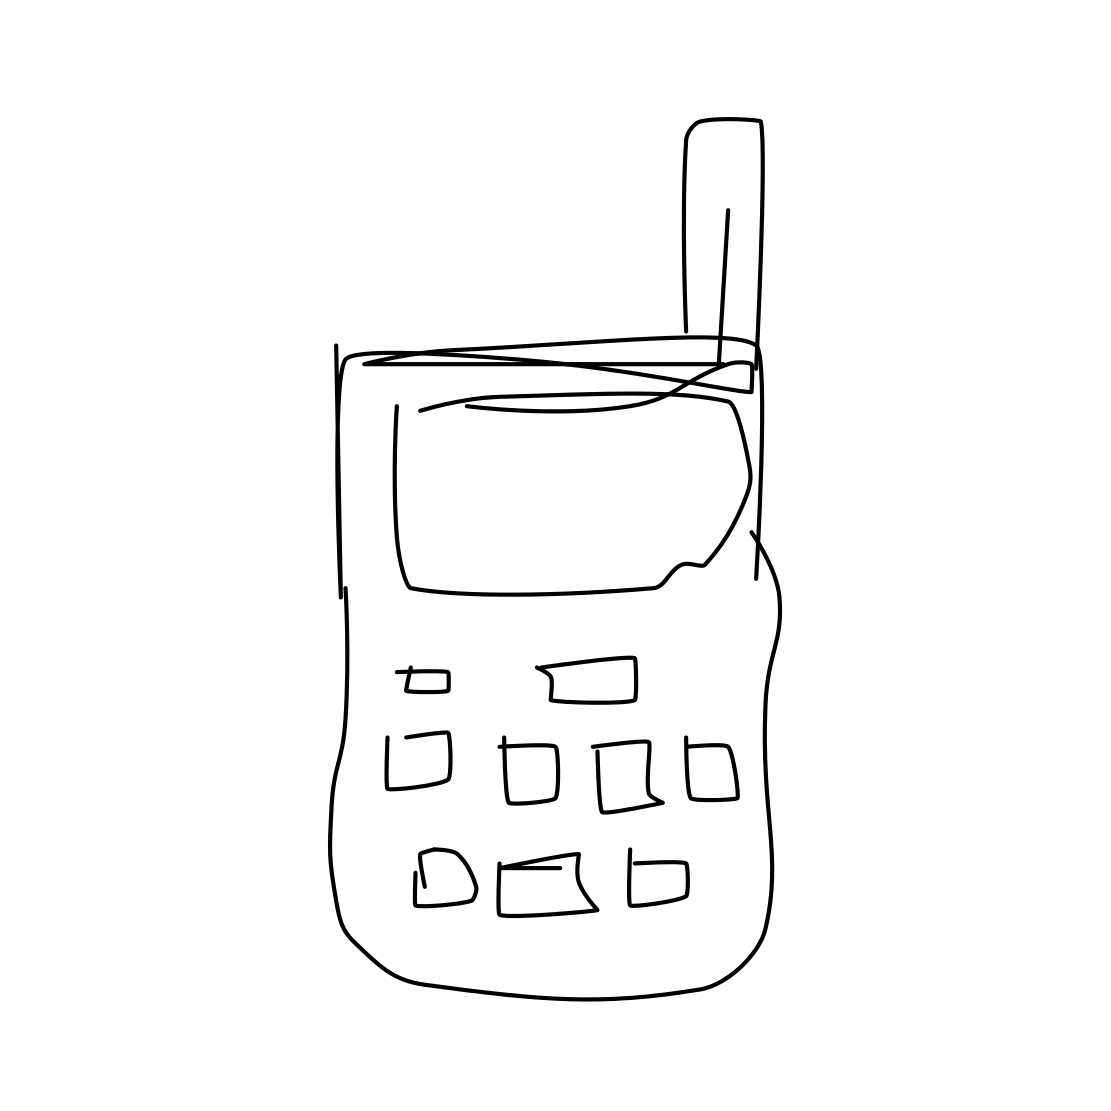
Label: cell phone